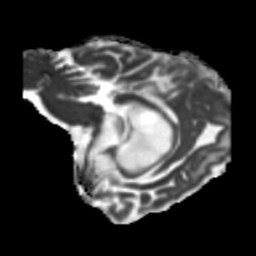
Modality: MD
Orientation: sagittal
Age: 71
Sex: female
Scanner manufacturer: siemens
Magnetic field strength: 3 T
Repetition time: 5.25 s
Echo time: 0.08 s